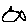
Label: fish